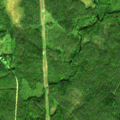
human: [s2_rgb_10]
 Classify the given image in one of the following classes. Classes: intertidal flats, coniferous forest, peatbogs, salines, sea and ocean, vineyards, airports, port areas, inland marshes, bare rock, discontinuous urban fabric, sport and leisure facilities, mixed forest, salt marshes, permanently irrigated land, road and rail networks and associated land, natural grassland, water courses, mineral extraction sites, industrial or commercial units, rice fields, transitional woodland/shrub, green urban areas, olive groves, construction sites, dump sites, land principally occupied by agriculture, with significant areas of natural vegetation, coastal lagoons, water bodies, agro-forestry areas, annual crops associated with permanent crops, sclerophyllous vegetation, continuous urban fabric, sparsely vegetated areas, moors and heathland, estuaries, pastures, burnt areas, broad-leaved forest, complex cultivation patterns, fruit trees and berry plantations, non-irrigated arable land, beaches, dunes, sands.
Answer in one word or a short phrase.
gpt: coniferous forest, mixed forest